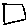
Label: square